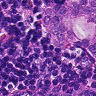
Metastatic tissue present: yes